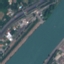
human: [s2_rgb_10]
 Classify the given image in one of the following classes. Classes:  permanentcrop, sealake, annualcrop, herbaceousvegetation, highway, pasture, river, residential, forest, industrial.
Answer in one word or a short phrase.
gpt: River